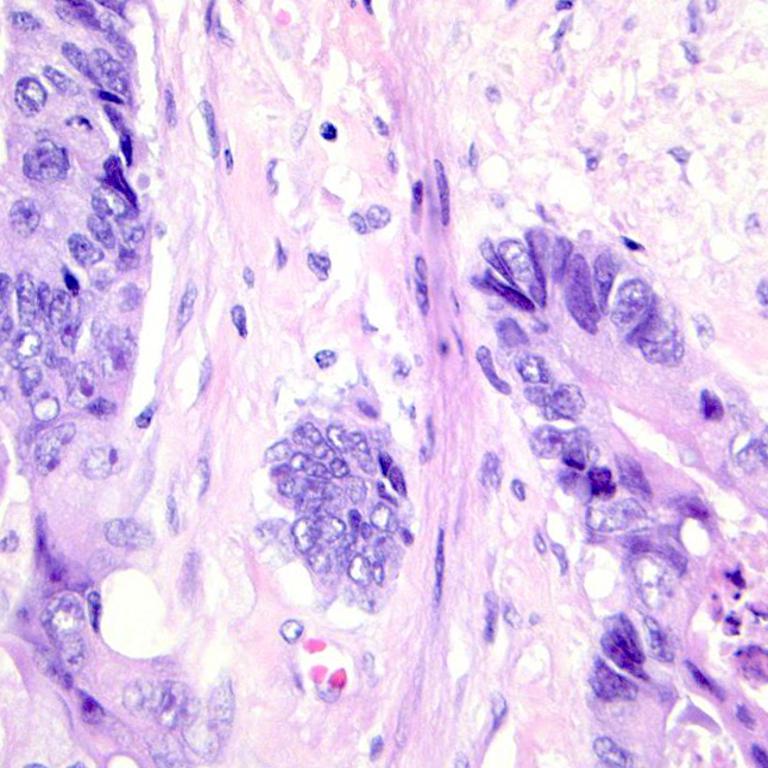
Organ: colon
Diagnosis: adenocarcinomas